Field crop: maize
Growth stage: 1
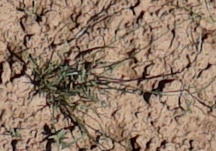
Species: lolium